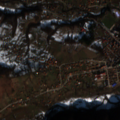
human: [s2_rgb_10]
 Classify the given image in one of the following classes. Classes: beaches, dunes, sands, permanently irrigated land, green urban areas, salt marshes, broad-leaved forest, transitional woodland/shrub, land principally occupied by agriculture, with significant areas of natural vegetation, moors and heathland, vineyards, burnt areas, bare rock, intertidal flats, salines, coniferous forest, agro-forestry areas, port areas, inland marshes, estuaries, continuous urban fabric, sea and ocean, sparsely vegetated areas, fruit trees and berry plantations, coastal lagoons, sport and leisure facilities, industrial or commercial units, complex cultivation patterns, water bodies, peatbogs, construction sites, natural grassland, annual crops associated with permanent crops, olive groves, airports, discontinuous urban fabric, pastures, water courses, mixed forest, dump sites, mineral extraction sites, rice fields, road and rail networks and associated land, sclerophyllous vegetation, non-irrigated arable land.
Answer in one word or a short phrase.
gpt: discontinuous urban fabric, complex cultivation patterns, land principally occupied by agriculture, with significant areas of natural vegetation, broad-leaved forest